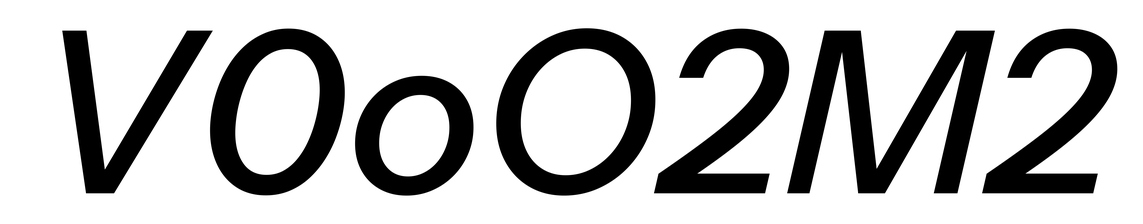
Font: InstrumentSans-Italic_Medium_Italic